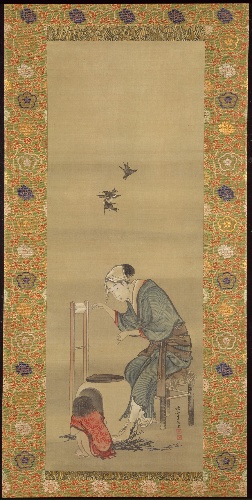
Artist: Katsushika Hokusai
Artist bio: Japanese, Tokyo (Edo) 1760–1849 Tokyo (Edo)
Date: dated 1790
Object type: Hanging scroll
Classification: Paintings
Medium: Hanging scroll; ink and color on silk
Culture: Japan
Period: Edo period (1615–1868)
Dimensions: Image: 33 3/4 × 12 5/16 in. (85.8 × 31.3 cm)
Overall with mounting: 67 5/16 × 12 5/16 in. (171 × 31.3 cm)
Overall with knobs: 67 5/16 × 19 1/8 in. (171 × 48.5 cm)
Department: Asian Art
Credit line: Charles Stewart Smith Collection, Gift of Mrs. Charles Stewart Smith, Charles Stewart Smith Jr., and Howard Caswell Smith, in memory of Charles Stewart Smith, 1914
Accession year: 1914
Repository: Metropolitan Museum of Art, New York, NY
Tags: Birds|Children|Women|Working